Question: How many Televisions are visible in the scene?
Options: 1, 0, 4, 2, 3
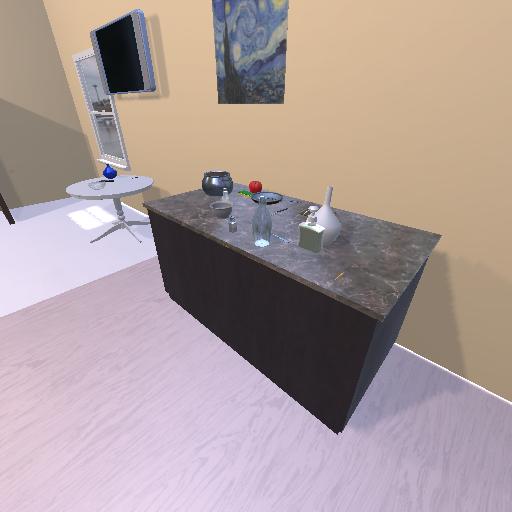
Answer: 1